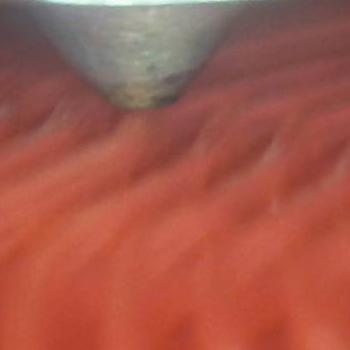
Flow rate: 112%